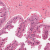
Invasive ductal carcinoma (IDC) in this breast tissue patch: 0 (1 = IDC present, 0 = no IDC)